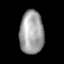
Tissue: lung
Cell type: Myeloid cells
Senescence score: 0.1897
Nuclear area (px): 1021
Mean DAPI intensity: 161.192